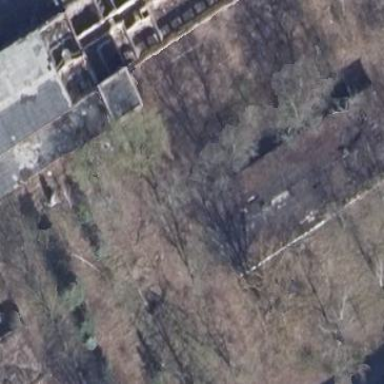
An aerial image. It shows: Ruins of building.